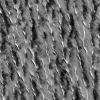
Atmospheric dust classification: not_dusty